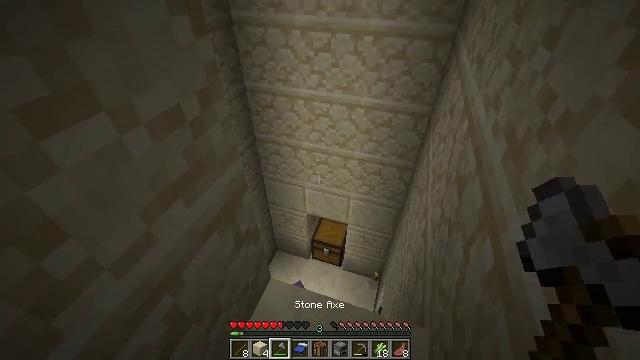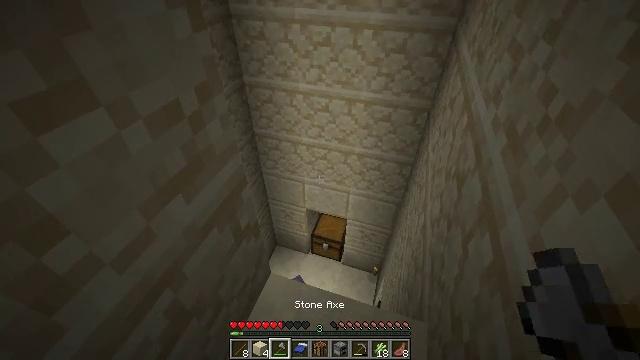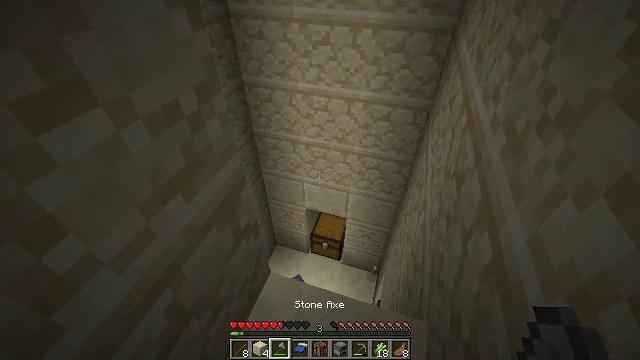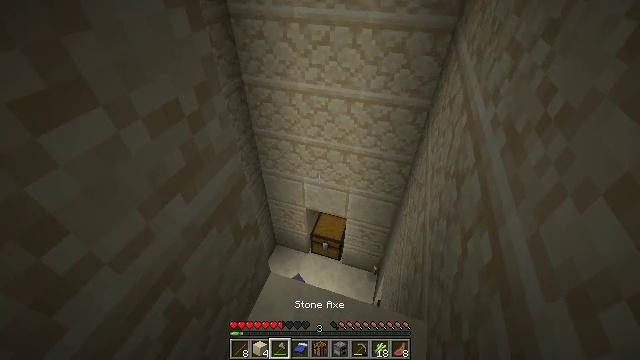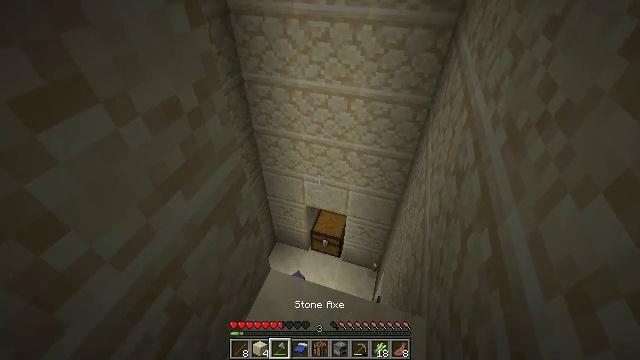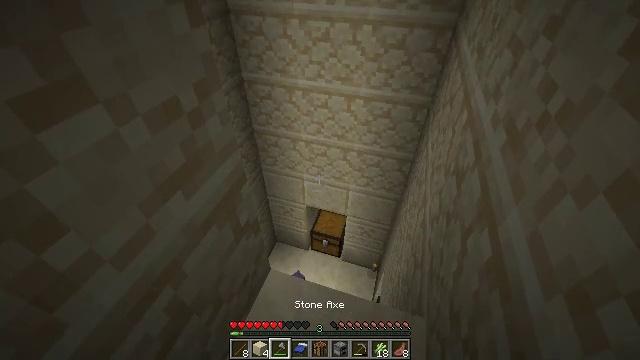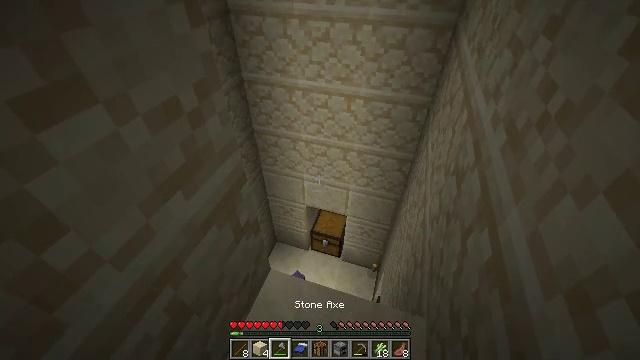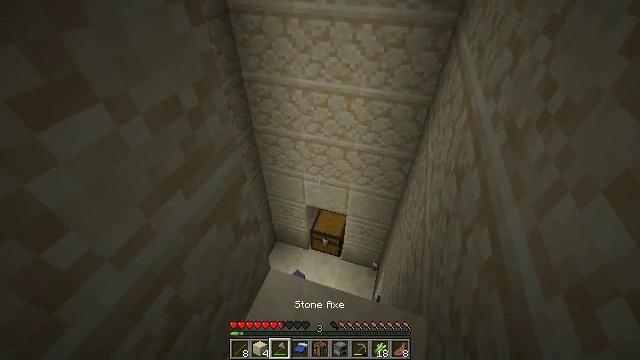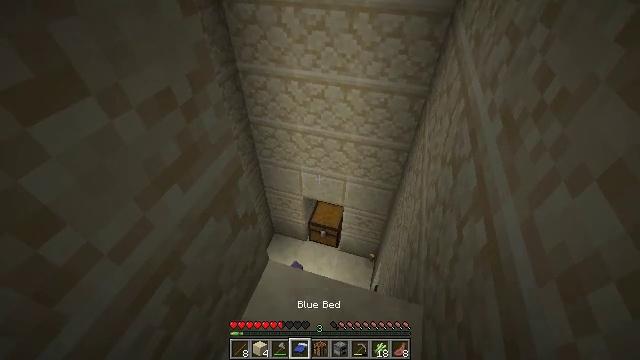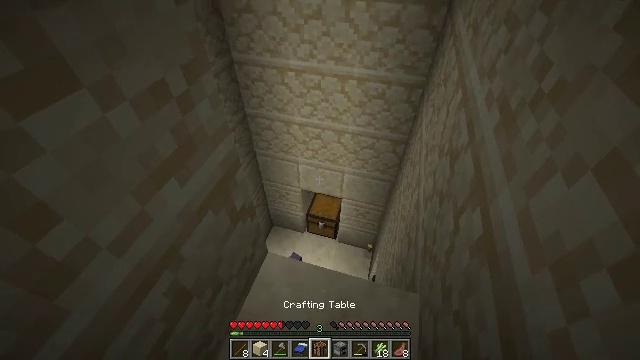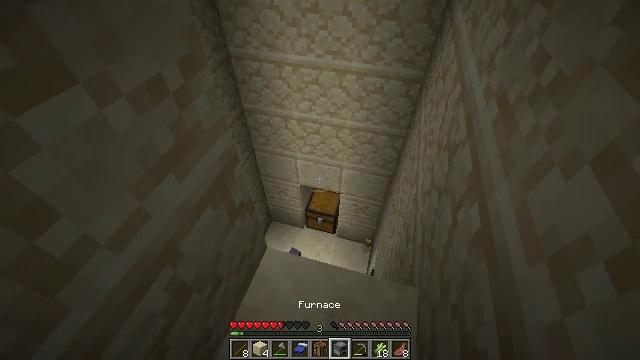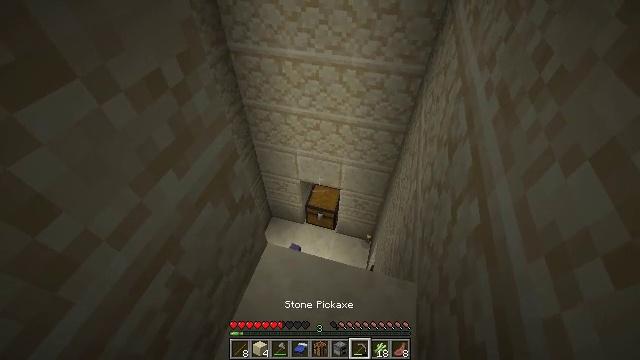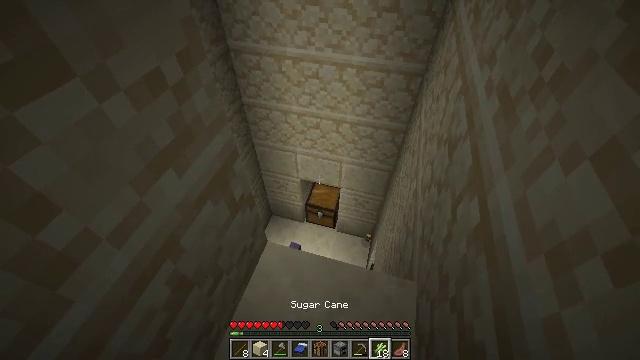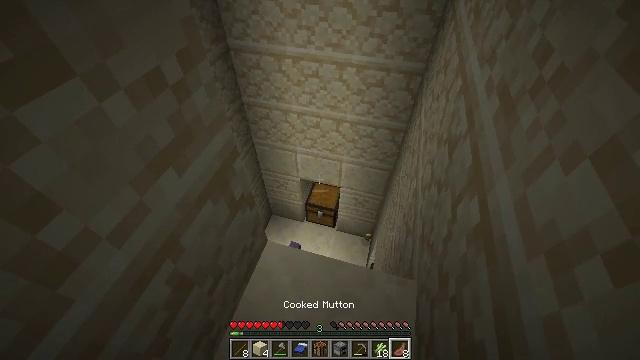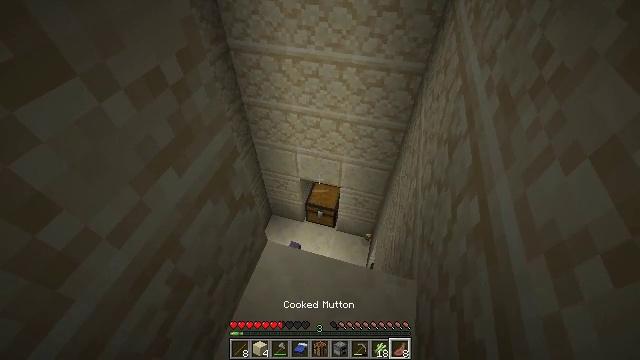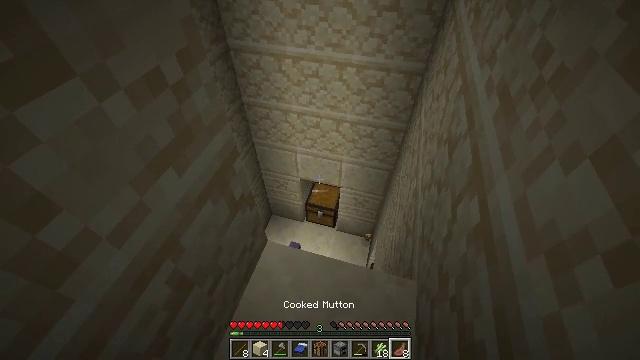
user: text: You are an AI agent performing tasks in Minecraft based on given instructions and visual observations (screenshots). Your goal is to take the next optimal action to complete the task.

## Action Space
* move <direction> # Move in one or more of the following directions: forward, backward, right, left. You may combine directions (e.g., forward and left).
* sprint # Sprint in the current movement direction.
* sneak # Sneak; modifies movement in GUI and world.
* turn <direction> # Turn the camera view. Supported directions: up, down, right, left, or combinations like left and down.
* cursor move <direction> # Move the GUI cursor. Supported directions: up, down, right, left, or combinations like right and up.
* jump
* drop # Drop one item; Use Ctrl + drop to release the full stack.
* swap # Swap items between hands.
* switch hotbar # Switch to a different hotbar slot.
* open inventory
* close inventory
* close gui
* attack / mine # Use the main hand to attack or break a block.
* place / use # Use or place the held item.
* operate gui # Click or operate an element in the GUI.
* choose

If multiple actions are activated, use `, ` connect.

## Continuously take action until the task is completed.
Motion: motion action
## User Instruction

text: Mine the sandstone block.
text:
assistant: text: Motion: turn down
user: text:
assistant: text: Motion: no_op
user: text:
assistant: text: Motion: no_op
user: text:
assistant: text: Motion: no_op
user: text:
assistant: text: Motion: no_op
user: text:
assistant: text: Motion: no_op
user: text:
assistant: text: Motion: no_op
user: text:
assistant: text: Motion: turn down
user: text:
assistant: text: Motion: turn down
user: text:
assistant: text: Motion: turn down
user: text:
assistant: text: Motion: no_op
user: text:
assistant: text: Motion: no_op
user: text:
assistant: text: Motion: no_op
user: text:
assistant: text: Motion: no_op
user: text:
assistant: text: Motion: no_op
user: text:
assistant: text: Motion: no_op
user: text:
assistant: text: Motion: no_op
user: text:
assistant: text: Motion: no_op
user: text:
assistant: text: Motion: no_op
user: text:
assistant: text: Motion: no_op
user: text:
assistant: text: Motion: no_op
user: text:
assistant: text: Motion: no_op
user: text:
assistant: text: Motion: no_op
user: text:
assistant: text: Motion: no_op
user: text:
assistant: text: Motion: turn down
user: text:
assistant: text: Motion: turn down
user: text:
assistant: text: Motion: turn down
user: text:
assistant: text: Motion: no_op
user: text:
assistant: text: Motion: turn down
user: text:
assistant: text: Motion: turn down